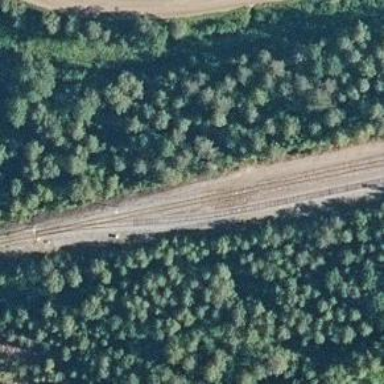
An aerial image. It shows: Railway siding with rails.